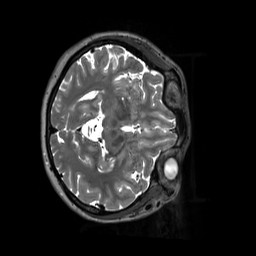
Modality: T2w
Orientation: axial
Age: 42
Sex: female
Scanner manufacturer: siemens
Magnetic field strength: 3 T
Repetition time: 3.2 s
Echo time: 0.412 s